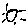
Label: sun